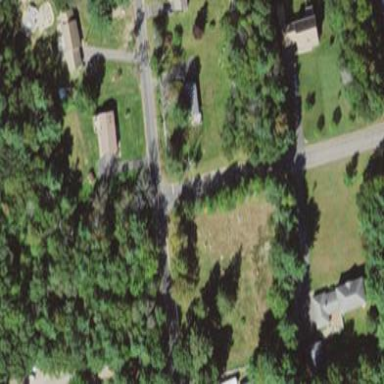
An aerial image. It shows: Private cemetery with the landuse designated as cemetery.